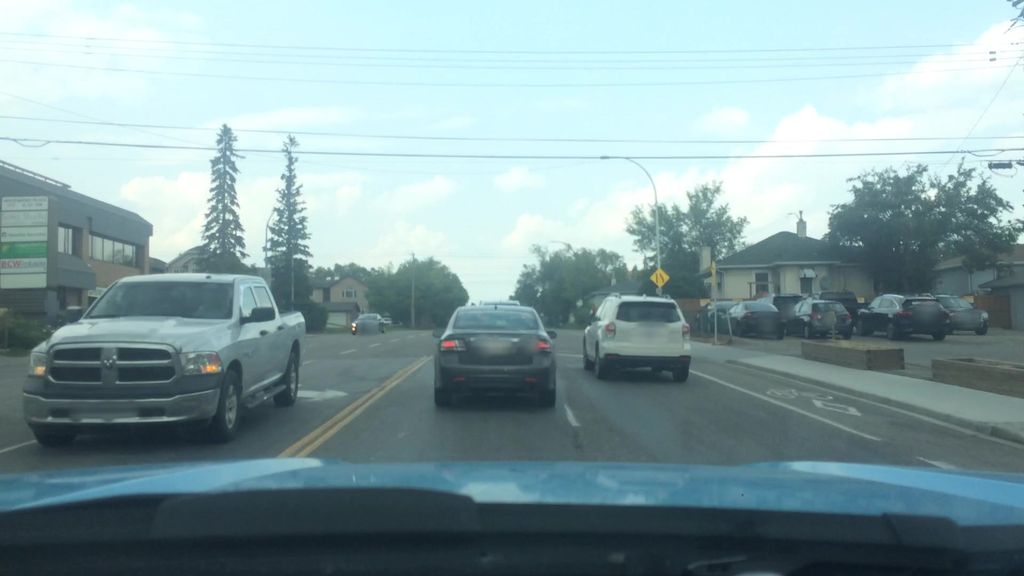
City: calgary